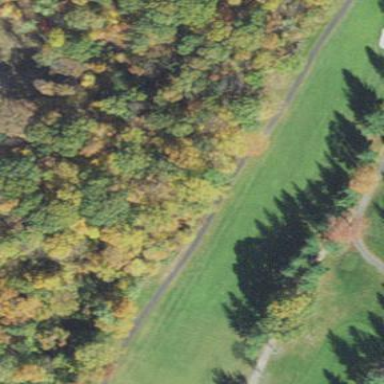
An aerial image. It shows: Golf fairway surrounded by grass.